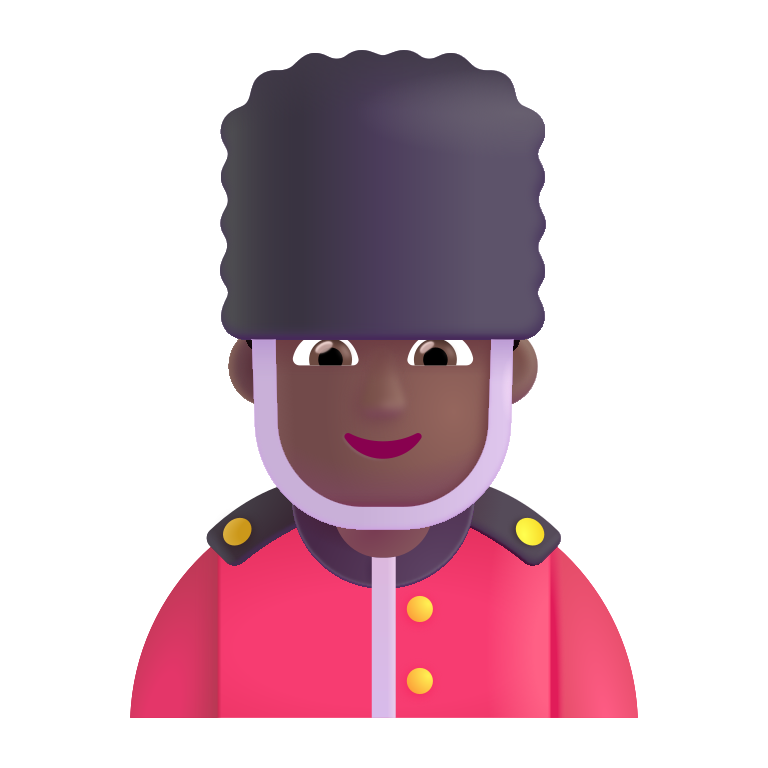
man guard color  dark